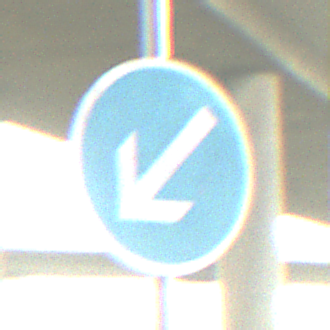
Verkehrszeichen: VorgeschriebeneVorbeifahrtLinks
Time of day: SunriseSunset
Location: Outdoor (Suburban)
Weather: PartlyCloudy
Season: NotSpecified
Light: Natural